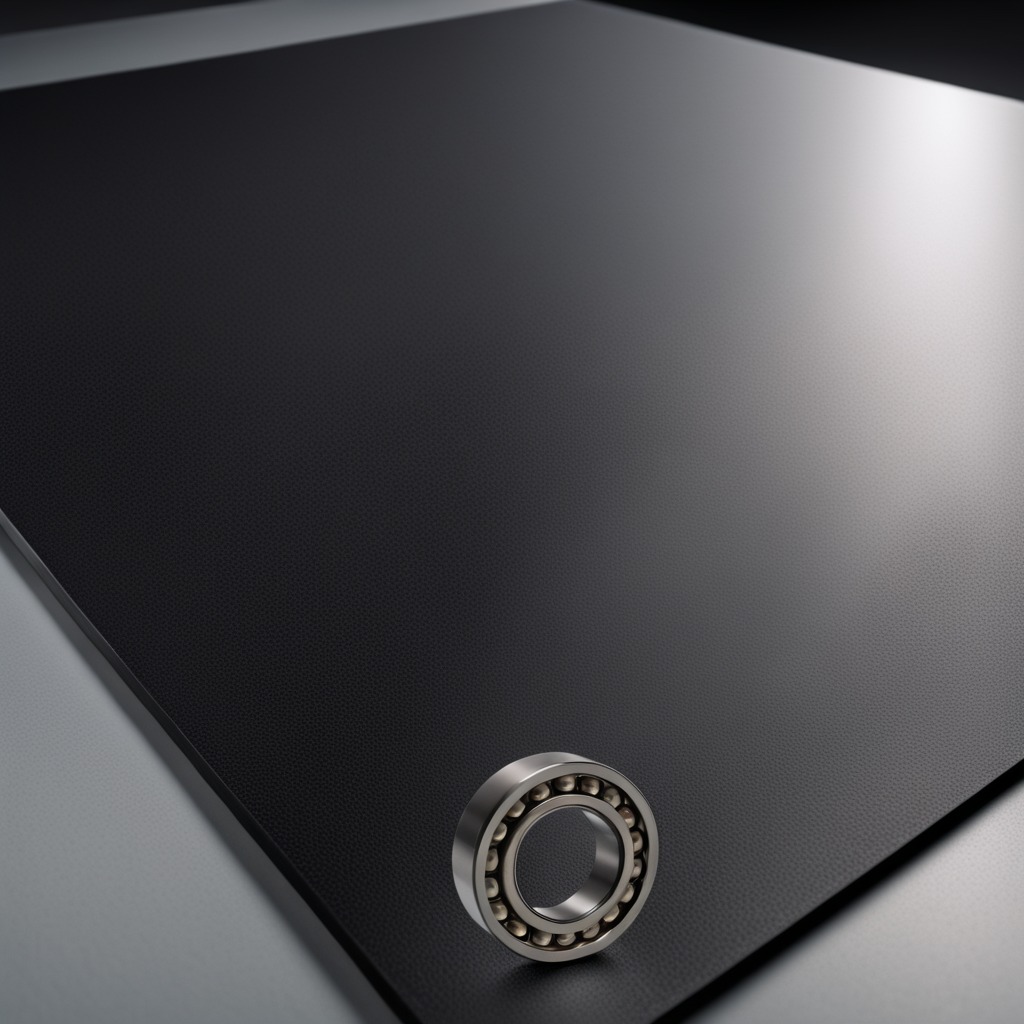
A metal ball bearing lies on a clean granite tabletop covered with a black rubber mat inside a workshop under bright overhead lighting crisp shadows high clarity worn but beneath the mat